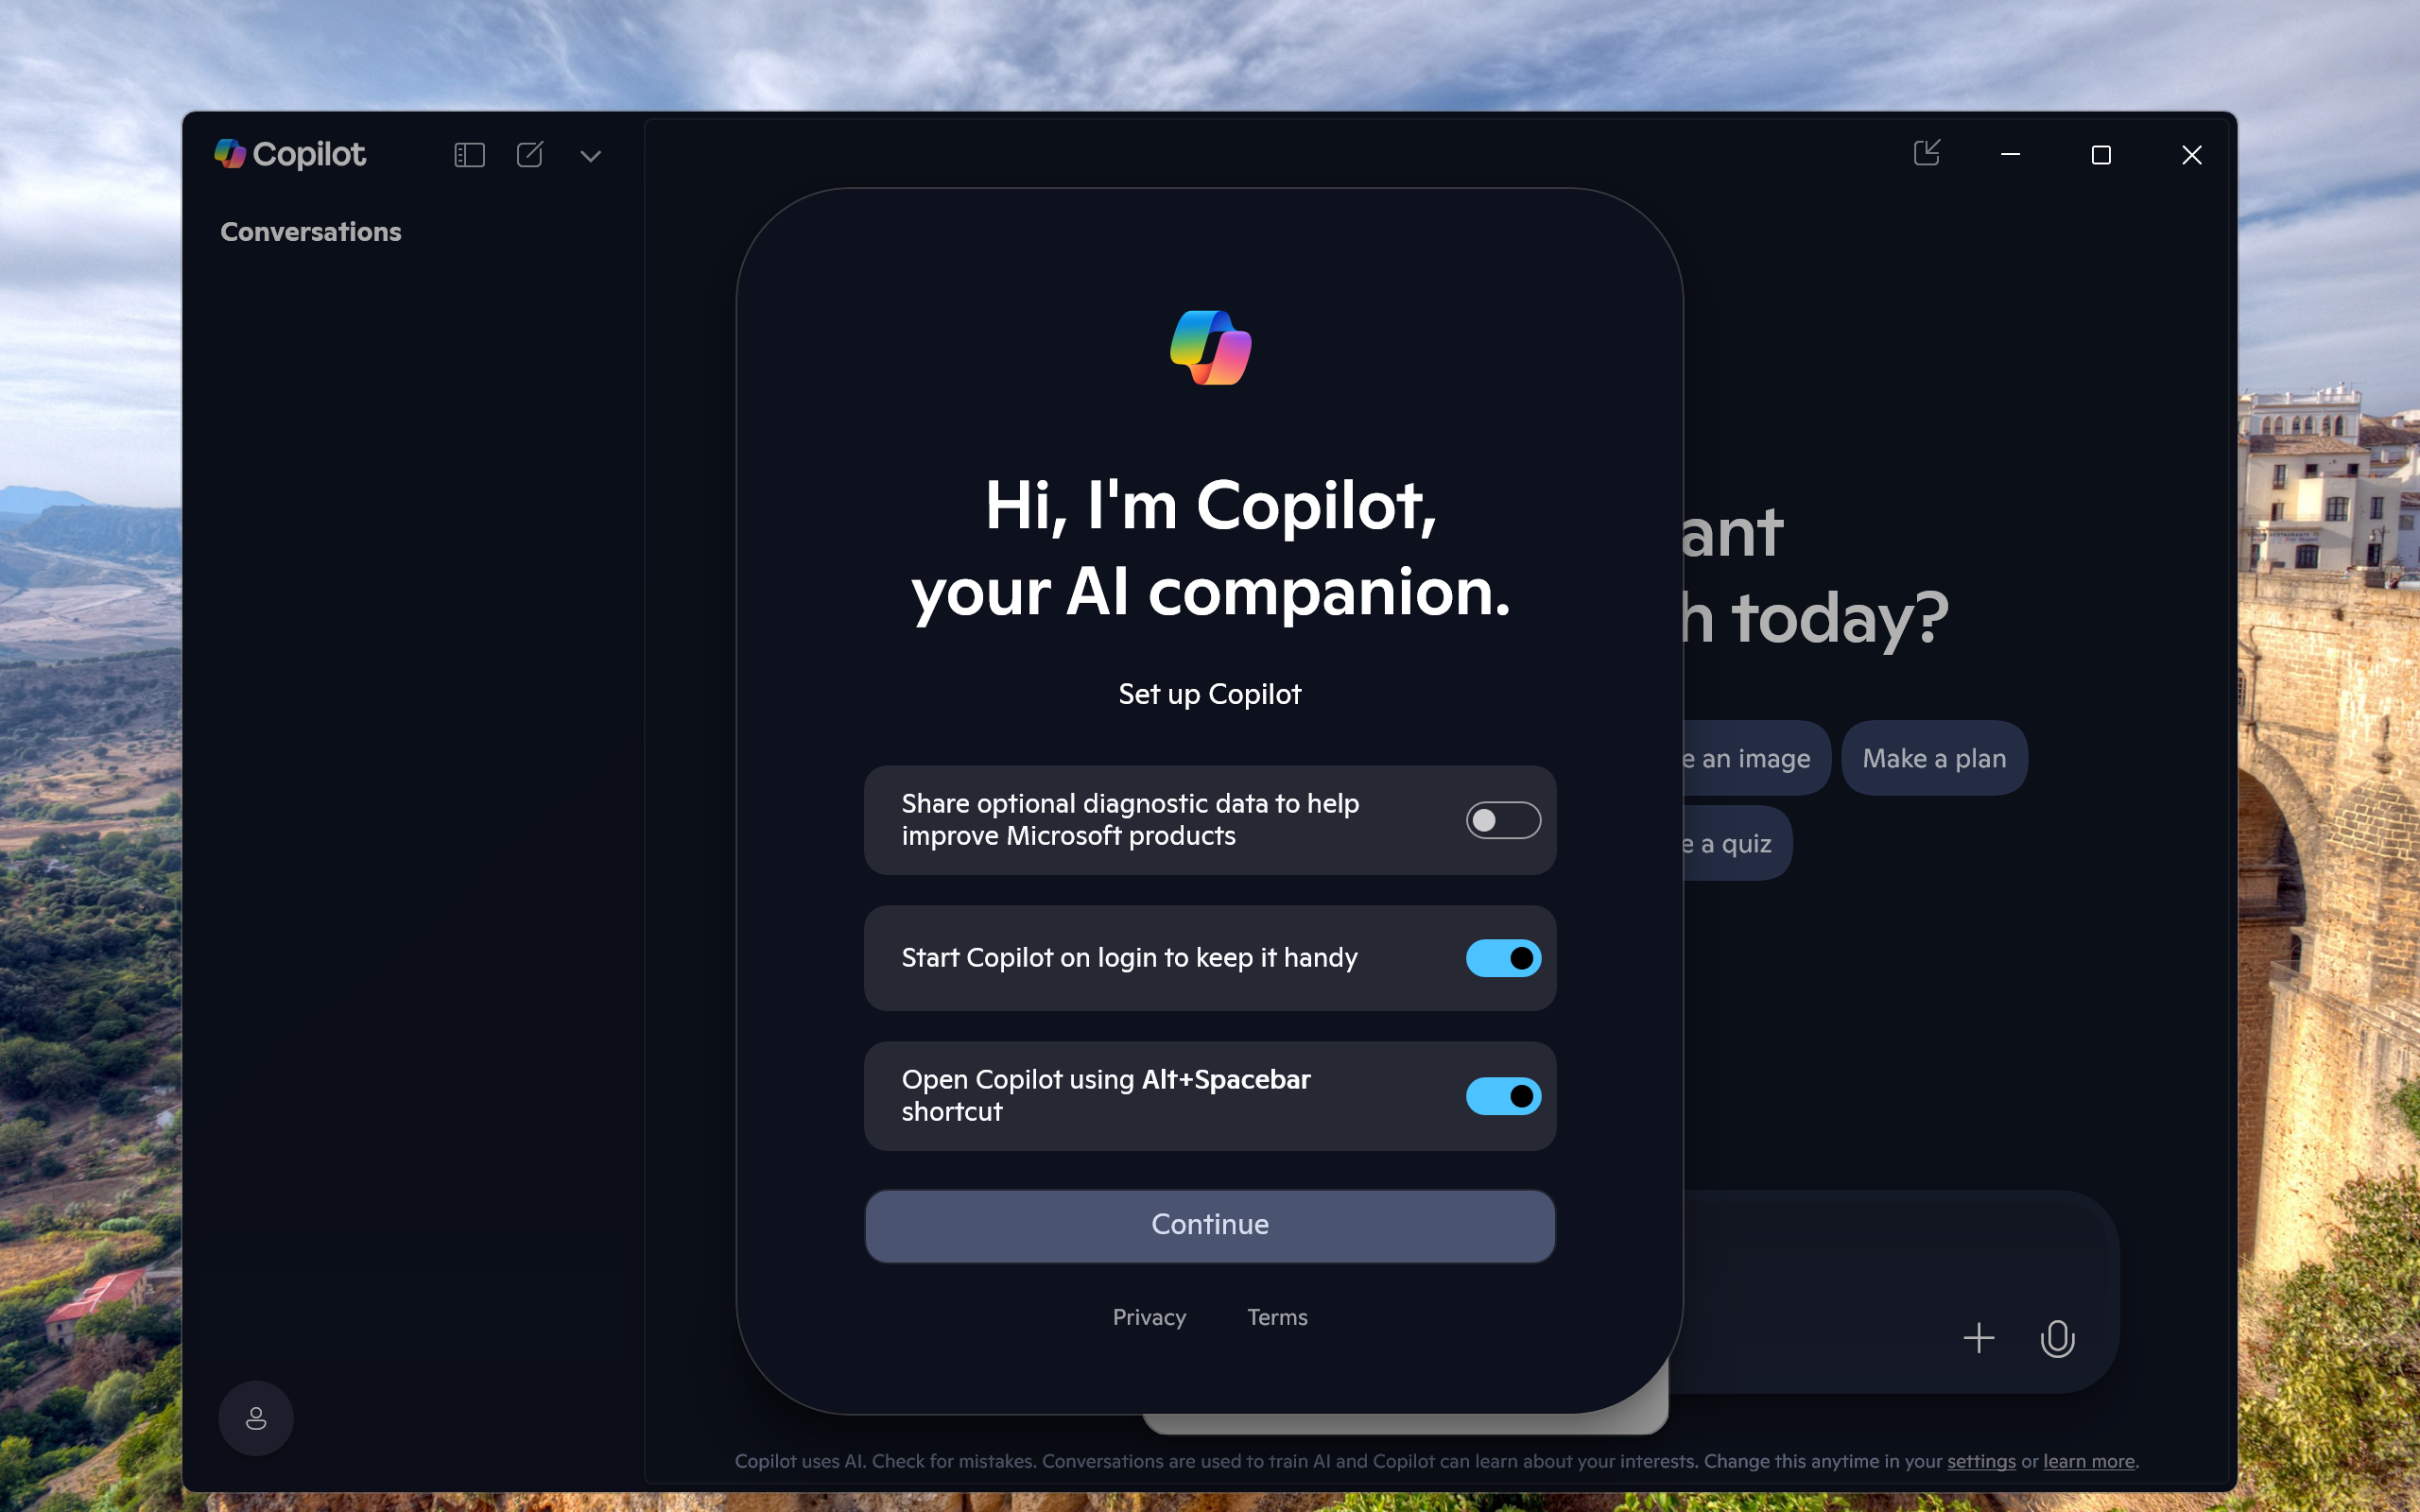
UI elements on screen:
"Desktop - window"
"window"
"Taskbar - pane"
"pane"
"Running applications - pane"
"Copilot - window"
"System - menu bar - Contains commands to manipulate the window"
"System - menu item"
"Copilot - pane"
"Non Client Input Sink Window - window"
"Non Client Input Sink Window"
"AppWindow Custom Title Bar - pane"
"Minimize - button"
"Maximize - button"
"Close - button"
"pane"
"Pop-up - window"
"grouping"
"pane"
"Try Smart mode - grouping"
"Try Smart mode - text"
"Uses GPT-5 to think deeply or quickly based on the task - text"
"Close - button"
" - text"
"Pop-up - window"
"Pop-up - dialog - Hi, I'm Copilot,
your AI companion.
Set up Copilot
Privacy
Terms"
"pane"
"Copilot Icon - graphic"
"Hi, I'm Copilot,
your AI companion. - text"
"Set up Copilot - text"
"Share optional diagnostic data to help improve Microsoft products - toggle button"
"Share optional diagnostic data to help improve Microsoft products - text"
"thumb control"
"Start Copilot on login to keep it handy - toggle button"
"Start Copilot on login to keep it handy - text"
"thumb control"
"Open Copilot using Alt+Spacebar shortcut - toggle button"
"Open Copilot using Alt+Spacebar shortcut - text"
"thumb control"
"Continue - button"
"Continue - text"
"Privacy - link"
"System - menu bar"
"System - menu item"
"window"